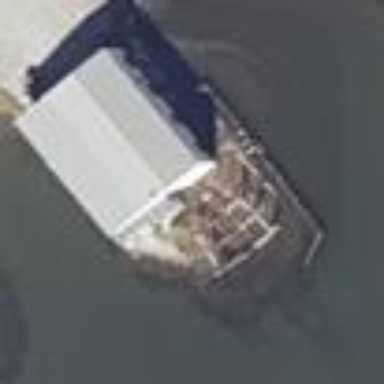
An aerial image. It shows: Boatyard located near waterway.